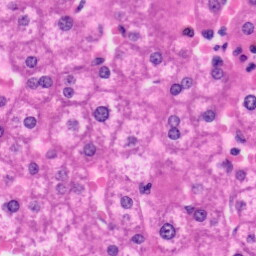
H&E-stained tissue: Liver